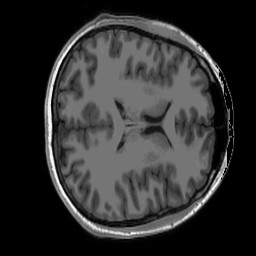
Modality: T1w
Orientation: axial
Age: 29
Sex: male